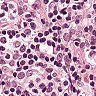
Metastatic tissue present: no